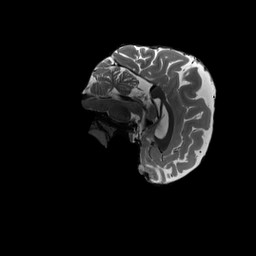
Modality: T2w
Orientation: sagittal
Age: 23
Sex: female
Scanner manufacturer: siemens
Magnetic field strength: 3 T
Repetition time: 3.2 s
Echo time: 0.564 s